Question: I am learning webapi.I am running my webapi project and hitting the url
but Get is not executed.I am not able to see the data.Where i am doing wrong?When i hit the url,below popup shows but i am neither able to save it or open it.
When i hit the same url in Chrome,i am getting the error
An error occurred when trying to create a controller of type 'ValuesController'. Make sure that the controller has a parameterless public constructor.

'''
public IEnumerable<Book> Get()
{
var Books = iLibrary.GetBooks();
return Books.ToList();
}
'''
'''
public static void Register(HttpConfiguration config)
{
// Web API configuration and services
// Web API routes
config.MapHttpAttributeRoutes();
config.Routes.MapHttpRoute(
name: "DefaultApi",
routeTemplate: "api/{controller}/{id}",
defaults: new { id = RouteParameter.Optional }
);
}
'''
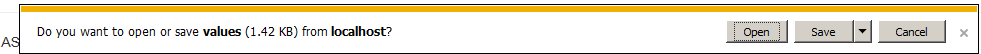
Answer: I found the solution.I am using wrong dll to resolve dependency injection.I was using Unity.MVC4,but since its a webapi project,i have to use Unity.WebAPI.